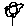
Label: flower